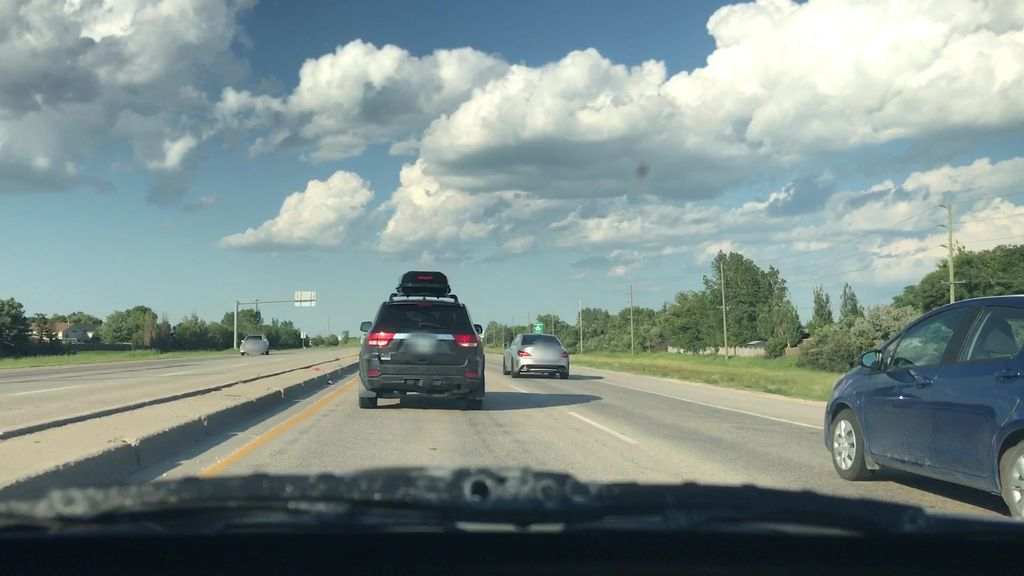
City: winnipeg